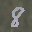
Label: 8